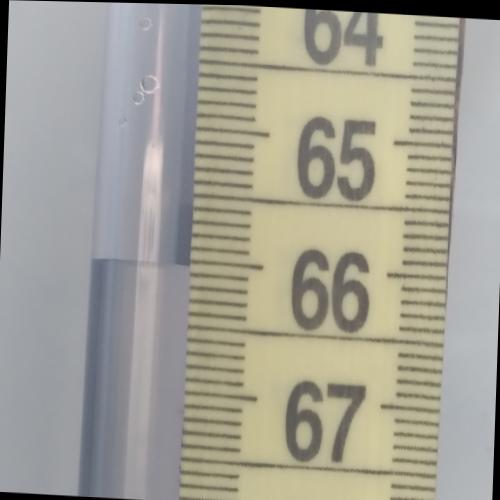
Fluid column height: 66.0 cm